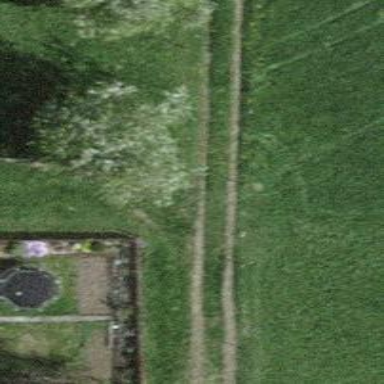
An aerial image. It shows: Path.